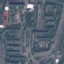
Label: Residential